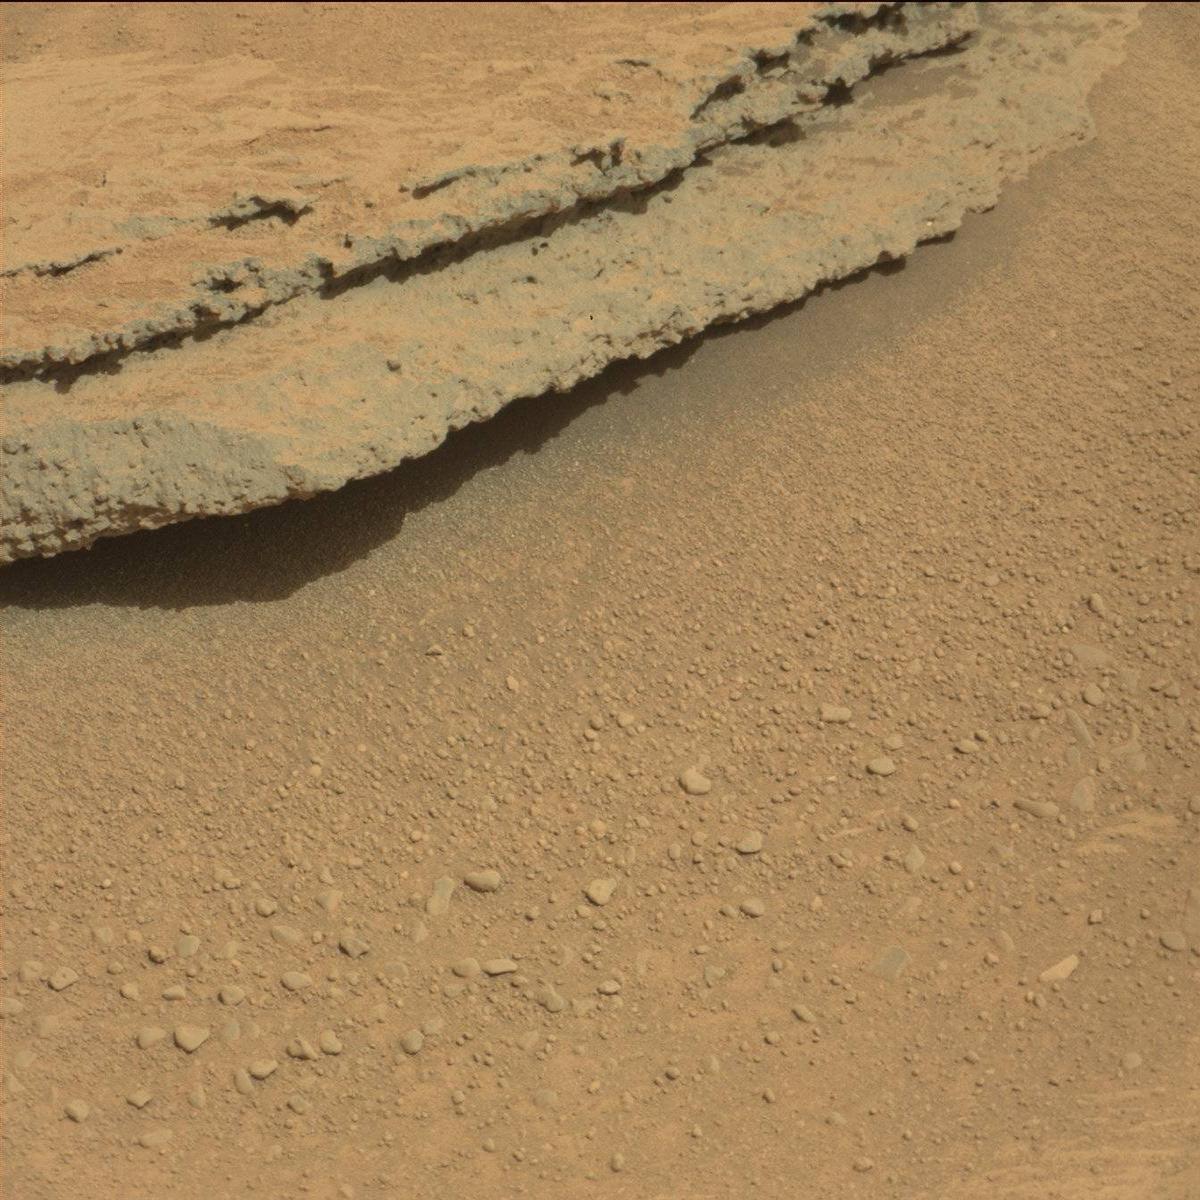
Terrain classes present: Bedrock, Sand / Soil